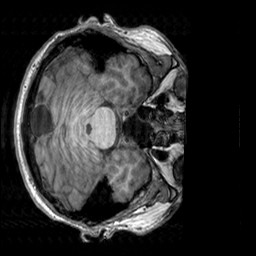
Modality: T1w
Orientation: axial
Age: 32
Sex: male
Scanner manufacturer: siemens
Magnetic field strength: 3 T
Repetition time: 2.3 s
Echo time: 0.00303 s